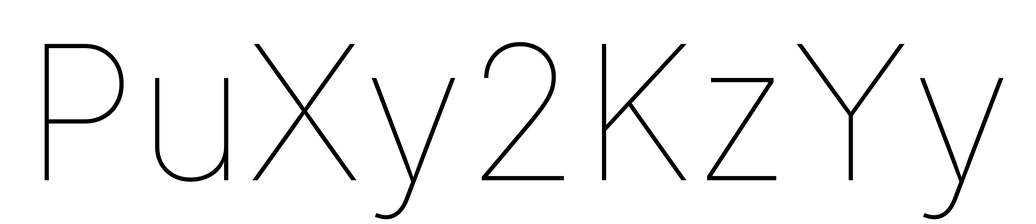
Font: Inter_Thin